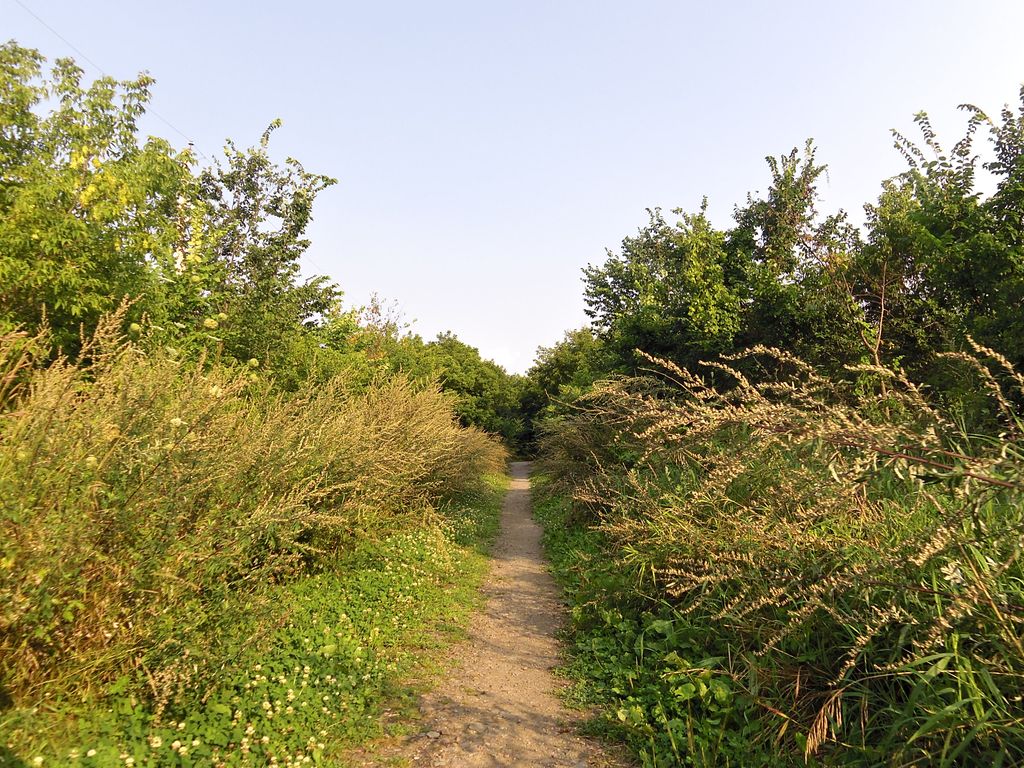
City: ottawa-gatineau